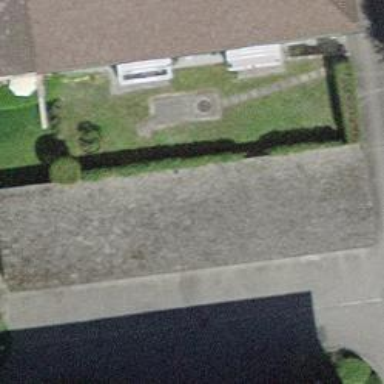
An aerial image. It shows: Group of garages.